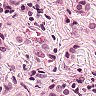
Metastatic tissue present: yes